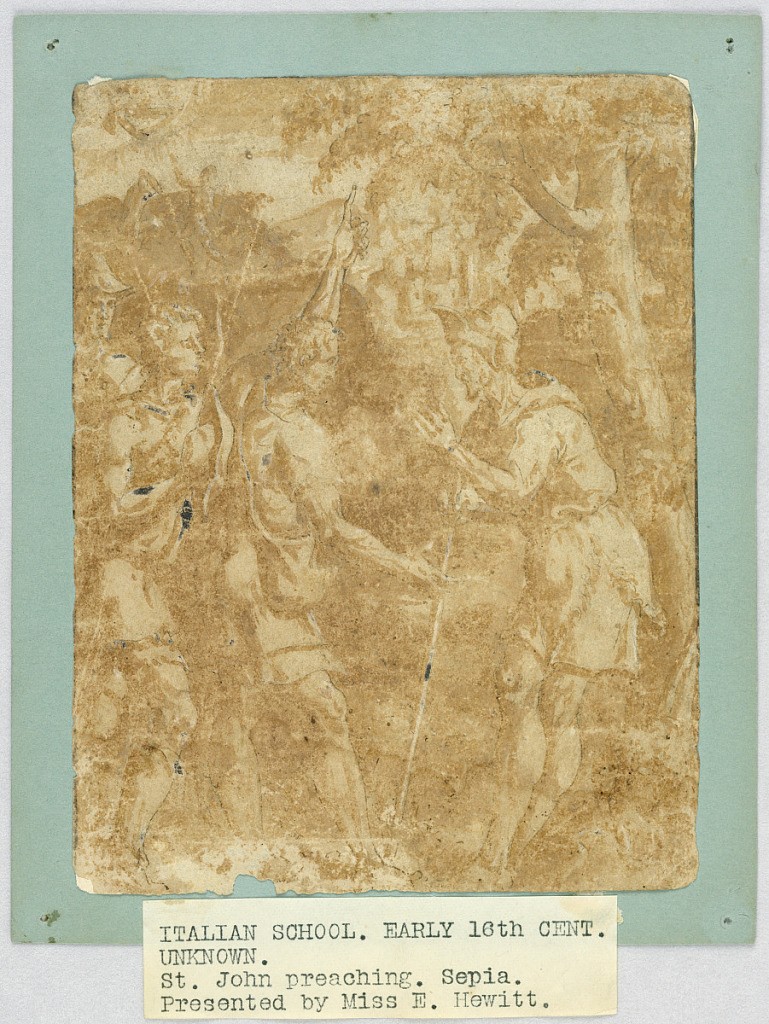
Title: Saint John Preaching
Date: early 18th century
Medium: Brush and sepia on paper, mounted
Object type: Drawing
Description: Saint John preaching.